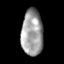
Tissue: skin
Cell type: Epithelial cells
Senescence score: 0.8341
Nuclear area (px): 975
Mean DAPI intensity: 157.391